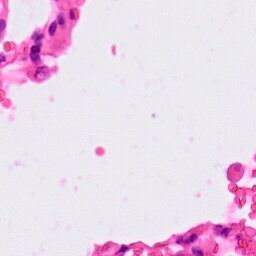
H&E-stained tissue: Lung